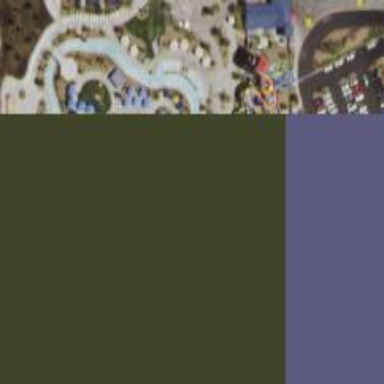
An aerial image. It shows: Water slide attraction.